Field crop: tomato
Growth stage: 1
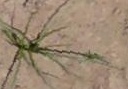
Species: cyperus